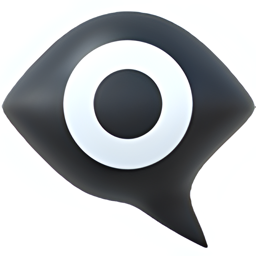
Name: eye in speech bubble
Emoji: 👁️‍🗨️
Group: Smileys & Emotion
Sub-group: emotion